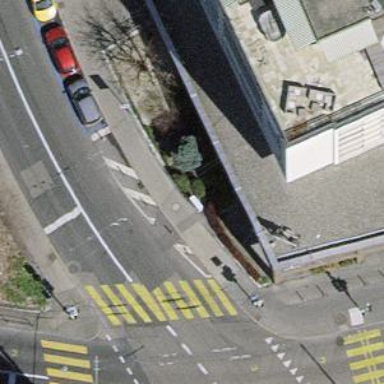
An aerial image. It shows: Bollard.